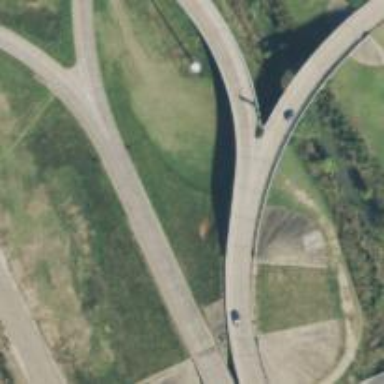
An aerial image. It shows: Secondary road crossing viaduct bridge.